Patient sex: M
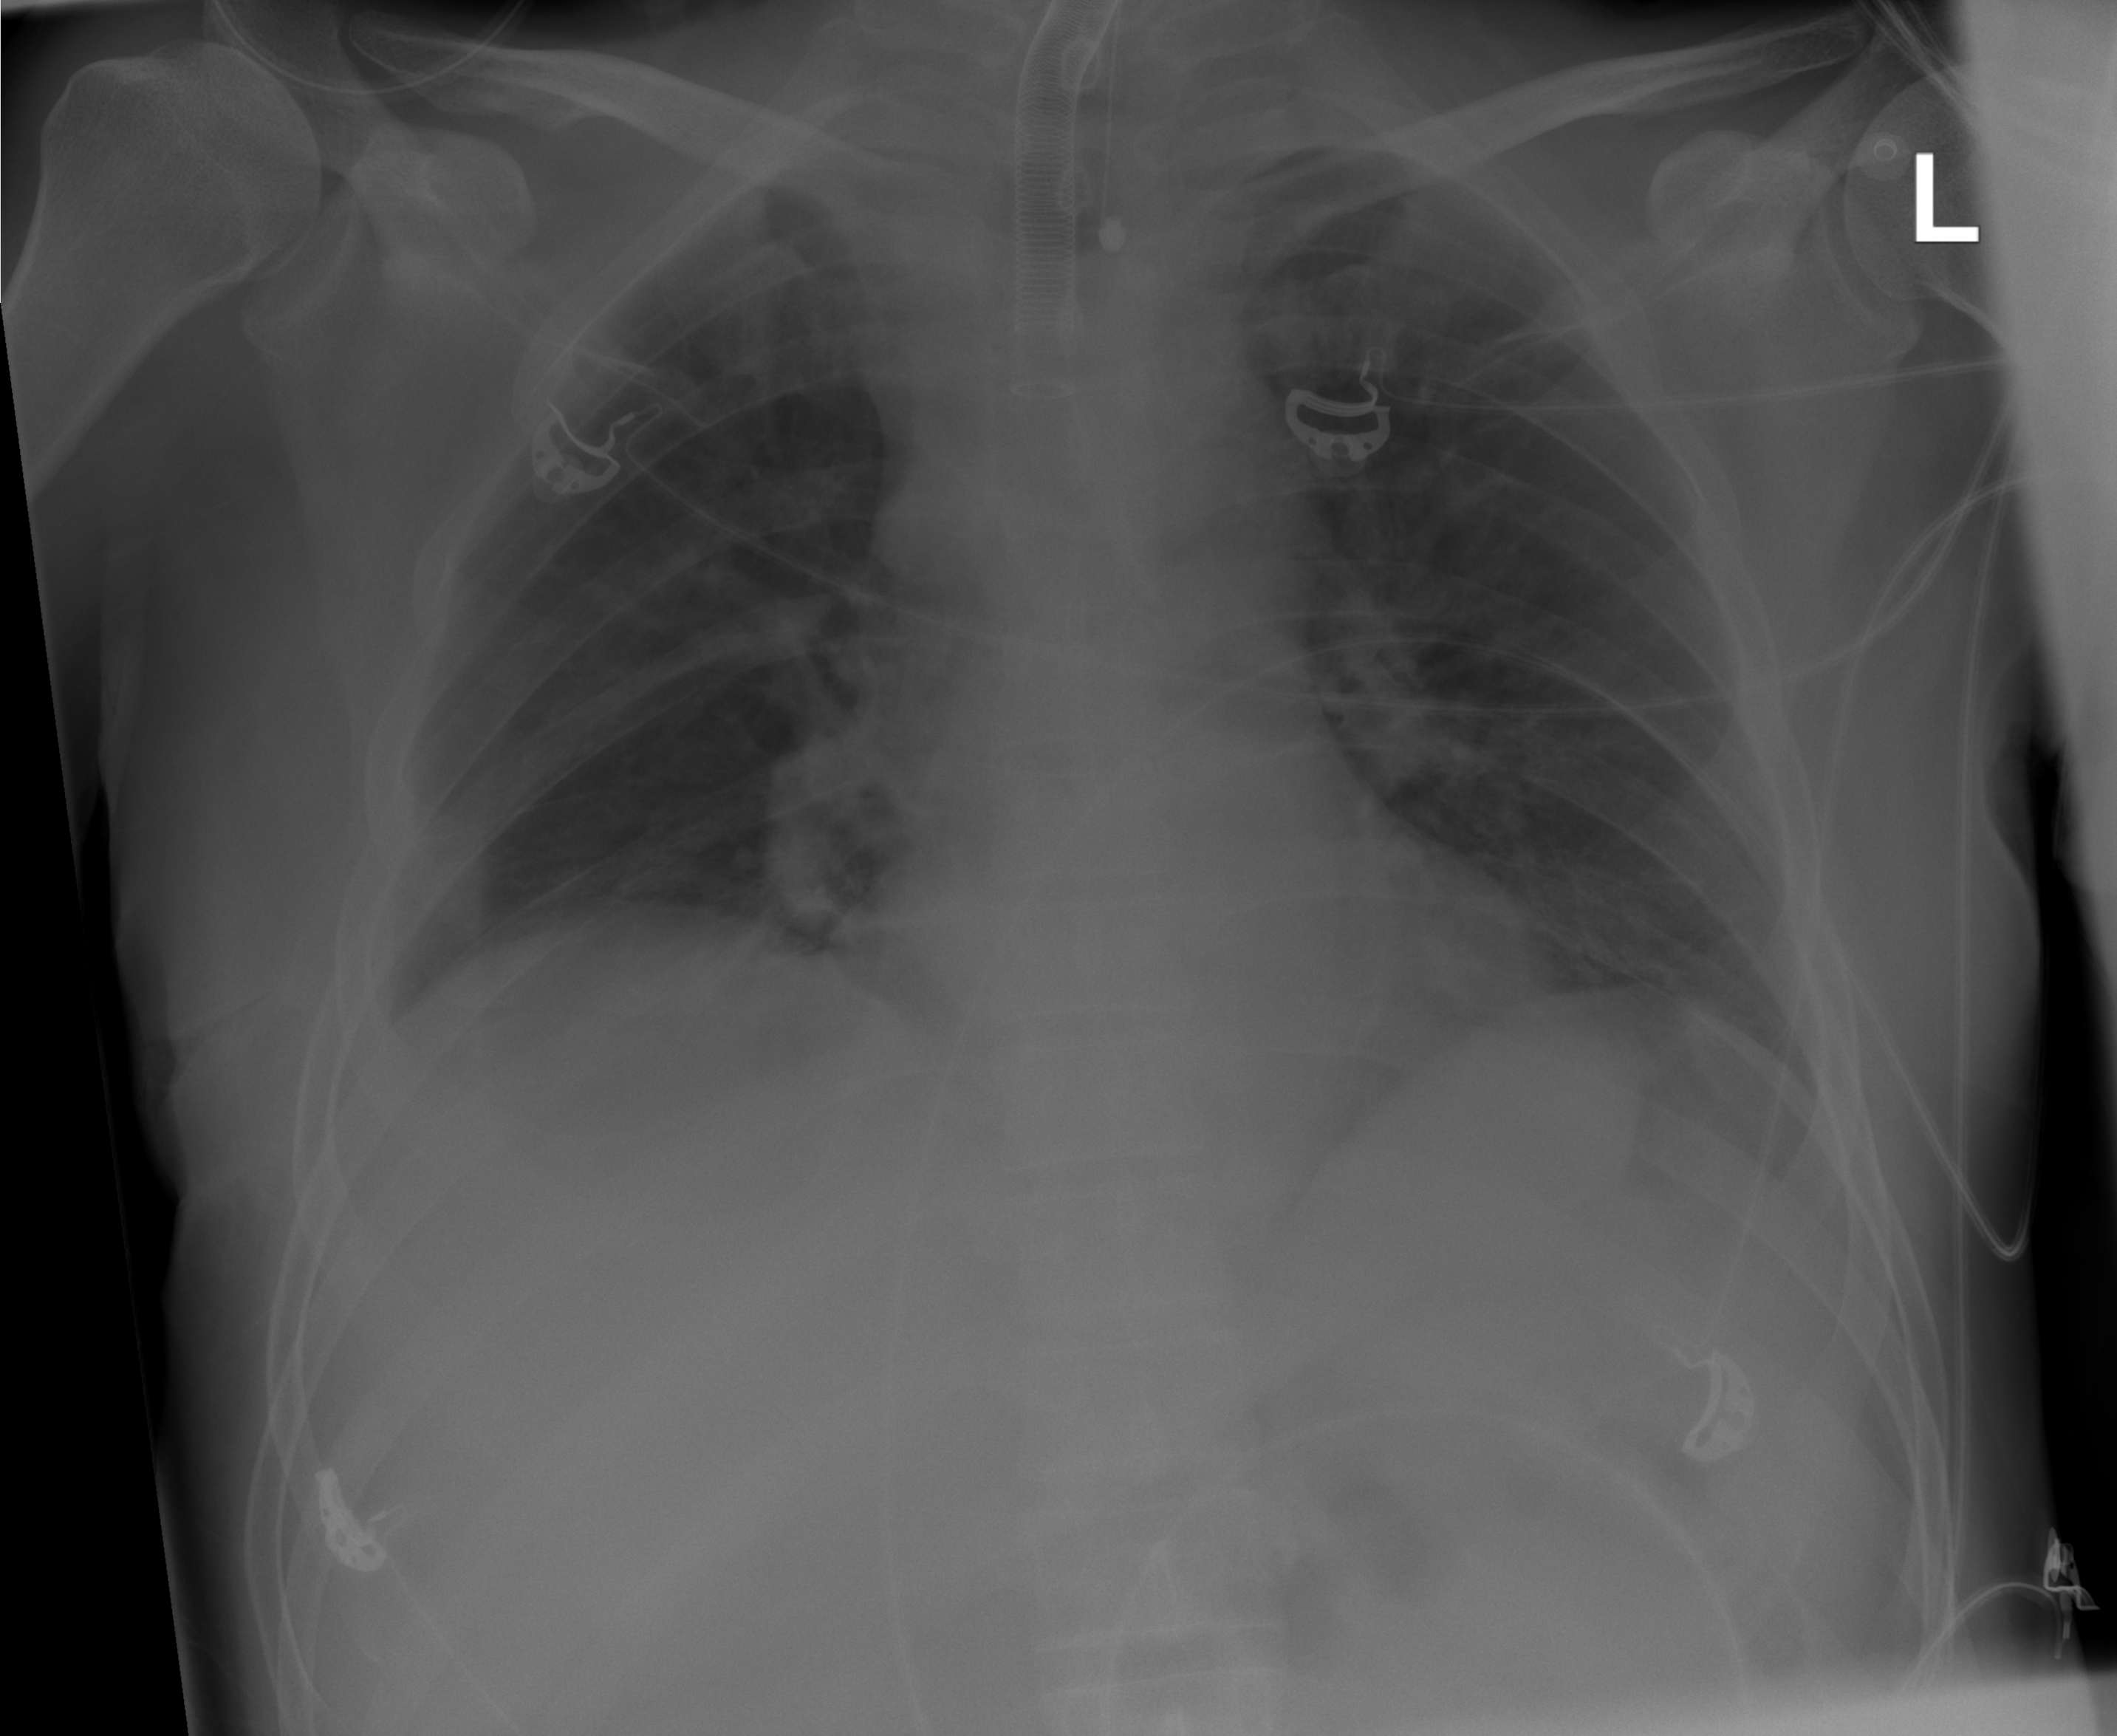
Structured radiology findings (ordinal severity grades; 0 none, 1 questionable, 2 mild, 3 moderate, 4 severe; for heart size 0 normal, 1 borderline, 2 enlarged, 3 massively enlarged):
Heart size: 0
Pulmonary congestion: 1
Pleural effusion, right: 0
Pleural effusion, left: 0
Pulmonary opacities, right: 0
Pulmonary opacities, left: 0
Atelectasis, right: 0
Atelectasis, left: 0